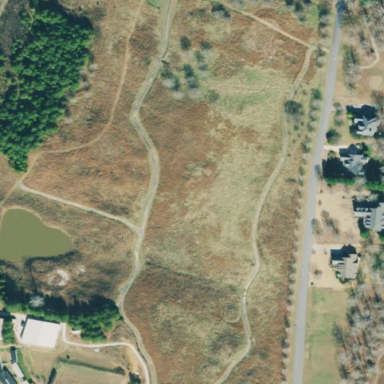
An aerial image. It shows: Rough area on grassy golf course.